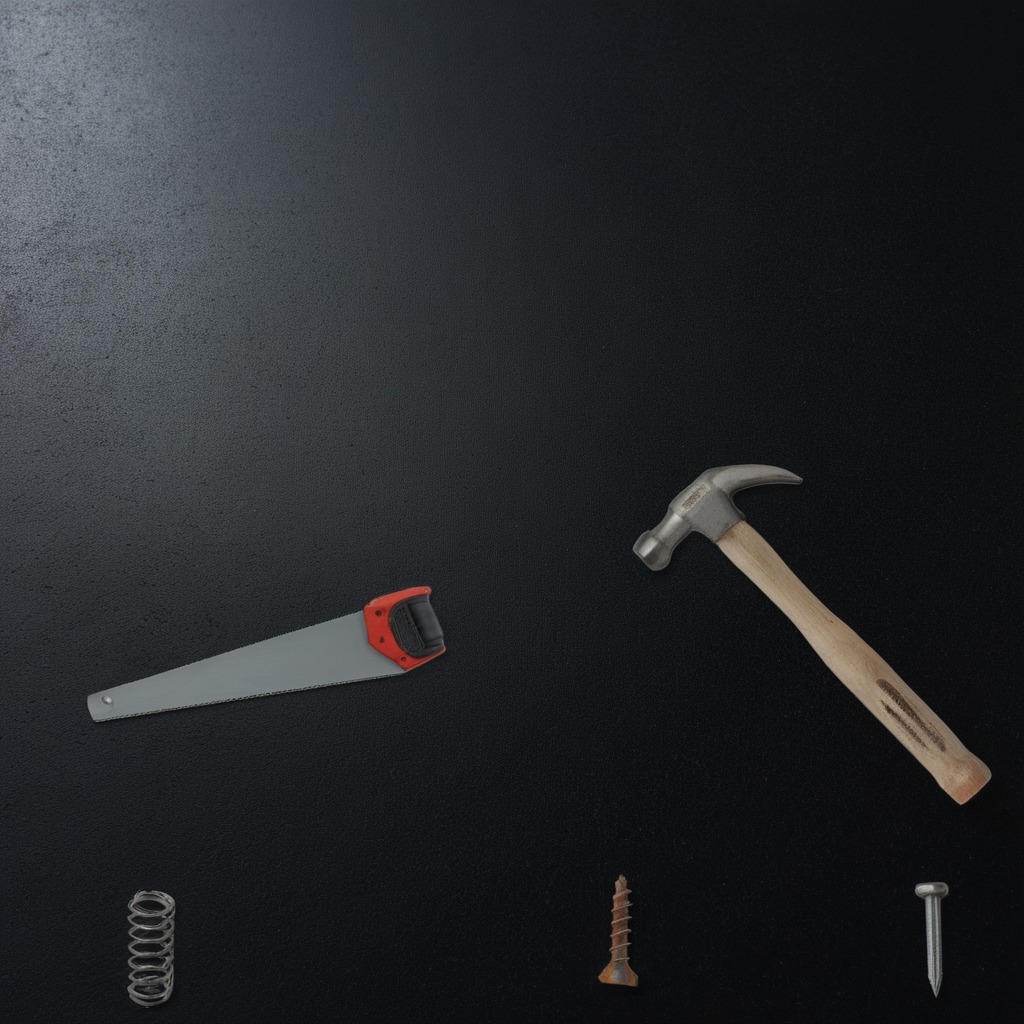
A metal machine screw, a hammer, an iron nail, a coiled metal spring, and a handheld metal saw are lying on a clean granite tabletop covered with a black rubber mat inside a workshop at night dim ambient light soft shadows worn but beneath the mat.